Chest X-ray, PA view. Patient: 70 years old, sex M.
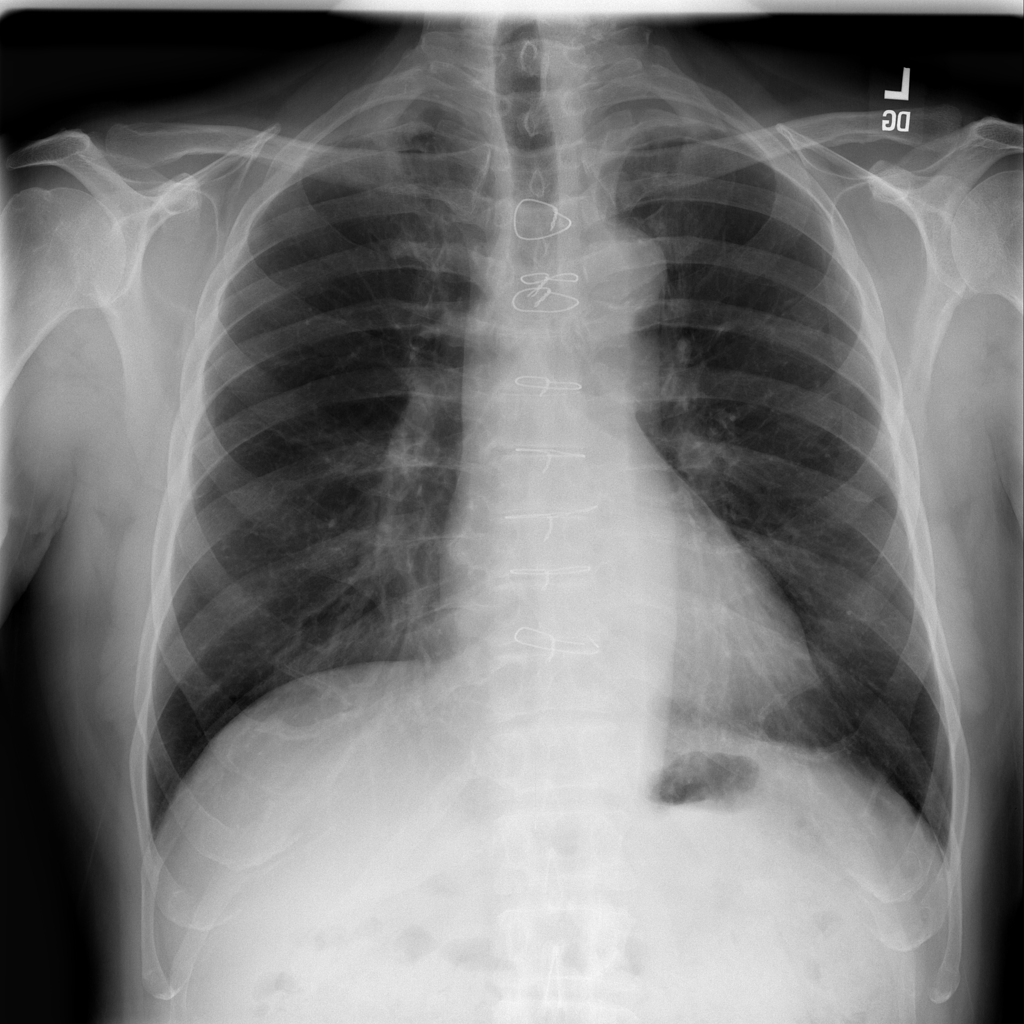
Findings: No Finding